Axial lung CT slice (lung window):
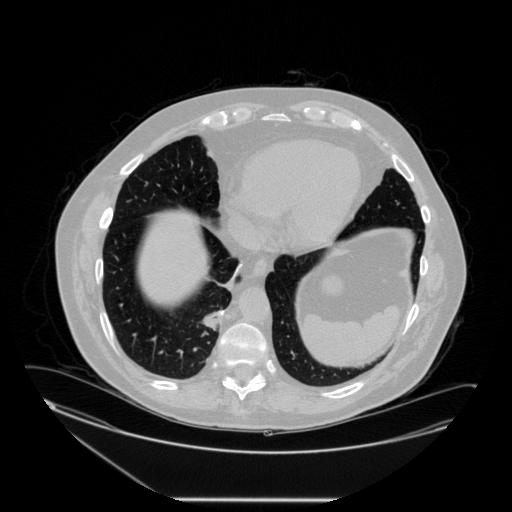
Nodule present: no